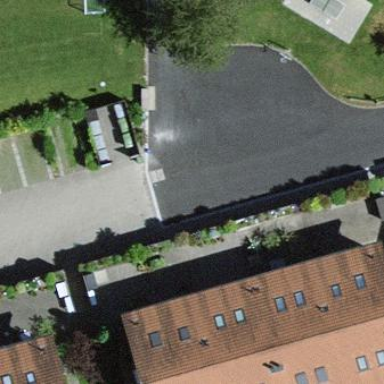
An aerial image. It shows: View of roof of building.